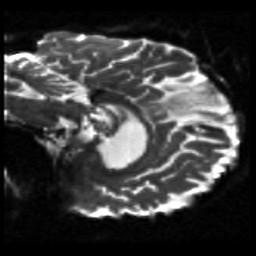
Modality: sbref
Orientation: sagittal
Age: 67
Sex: female
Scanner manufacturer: siemens
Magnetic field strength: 3 T
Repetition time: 5.25 s
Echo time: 0.08 s